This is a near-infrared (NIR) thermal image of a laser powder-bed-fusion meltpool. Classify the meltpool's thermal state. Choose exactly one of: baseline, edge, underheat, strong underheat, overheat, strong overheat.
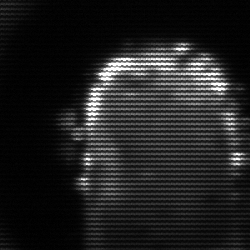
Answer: baseline